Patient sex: F
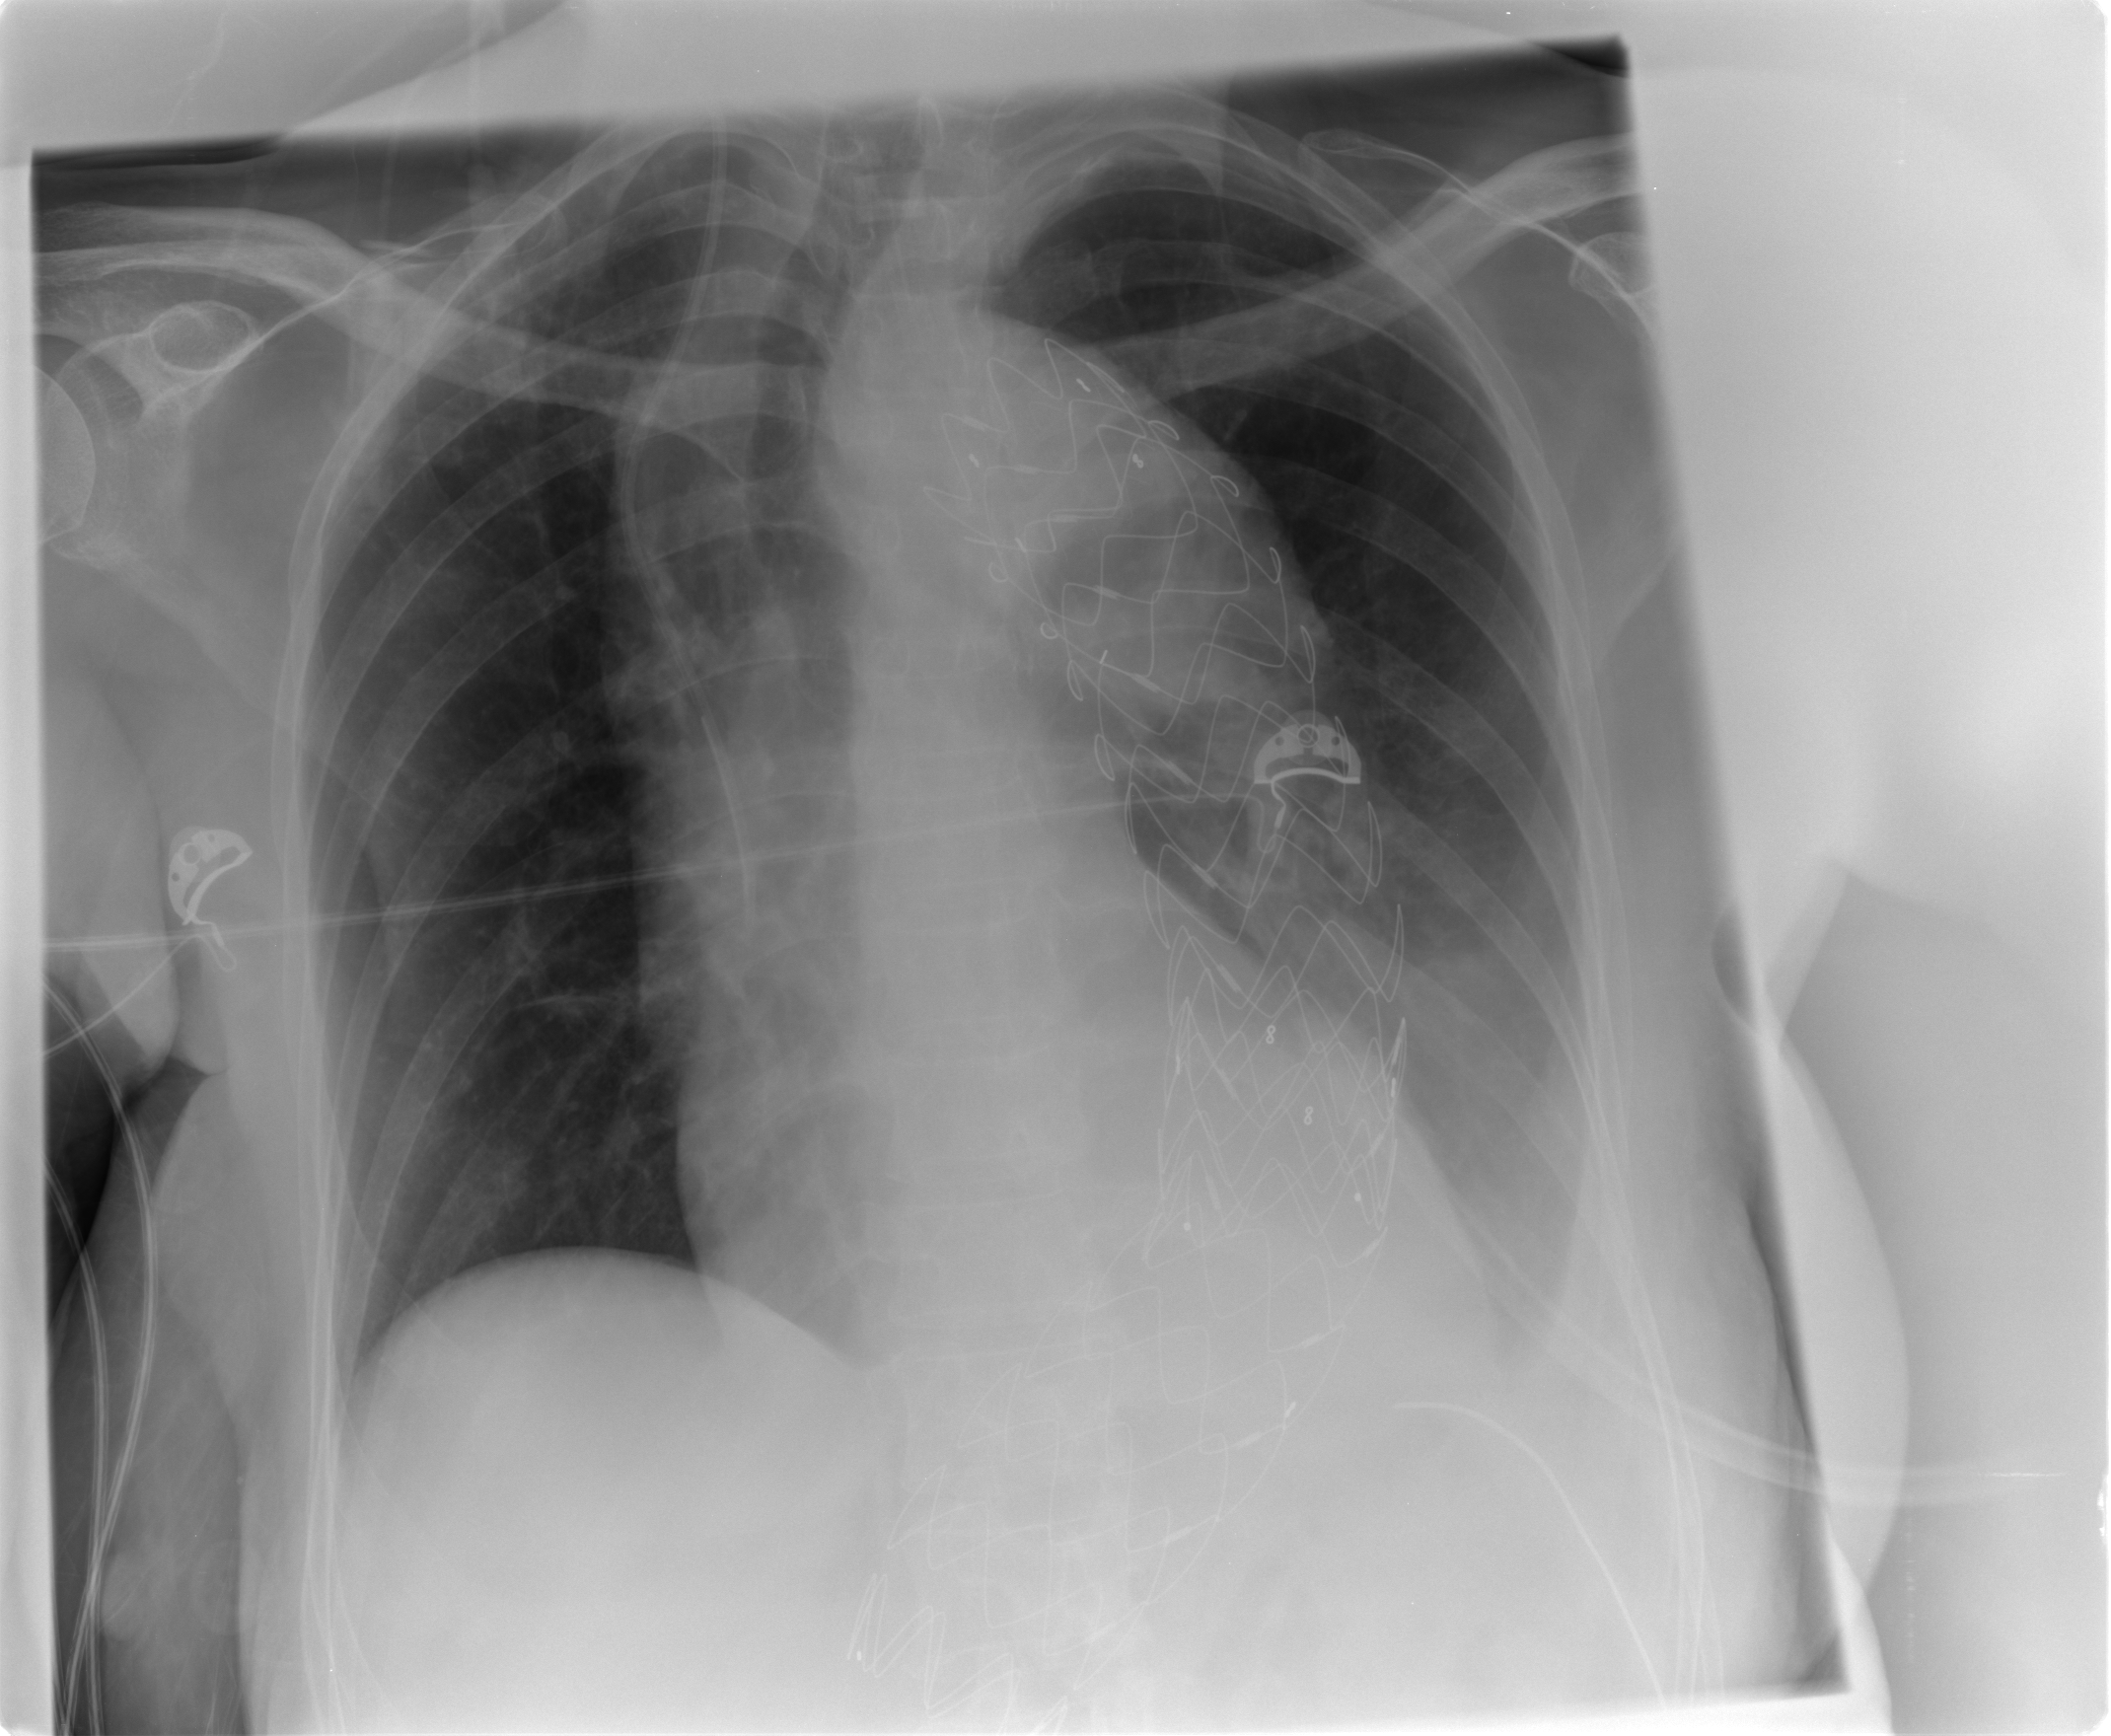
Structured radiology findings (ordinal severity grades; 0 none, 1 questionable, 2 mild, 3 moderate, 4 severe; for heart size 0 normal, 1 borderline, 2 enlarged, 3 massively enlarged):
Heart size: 0
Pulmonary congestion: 0
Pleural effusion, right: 0
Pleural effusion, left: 2
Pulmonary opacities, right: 0
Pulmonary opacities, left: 0
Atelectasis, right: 0
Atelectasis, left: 2